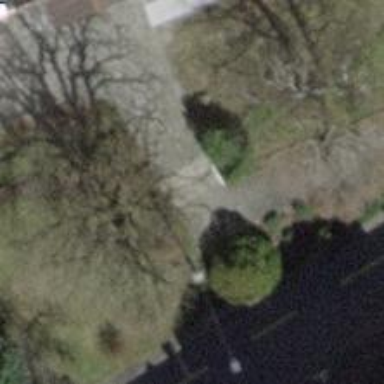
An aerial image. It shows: Road with steps.